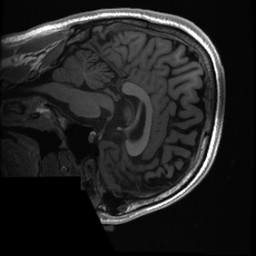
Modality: T1w
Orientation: sagittal
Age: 22
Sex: male